Question: Having this data that ranges from 0.42 to 1:
'''
> summary(performance$SPC8)
Min. 1st Qu. Median Mean 3rd Qu. Max.
0.4210 0.7805 0.8590 0.8359 0.9220 1.0000
'''
I did the following histogram:
'''
ggplot(performance, aes(x=SPC8)) +
geom_histogram(aes(y = 100*(..count.. /74)), binwidth=.1, colour="black", fill="cadetblue3") +
geom_vline(aes(xintercept=mean(SPC8, na.rm=T)),color="red", linetype="dashed", size=1) +
format_options
'''

How can I change the code above so that no bin is after "1"?
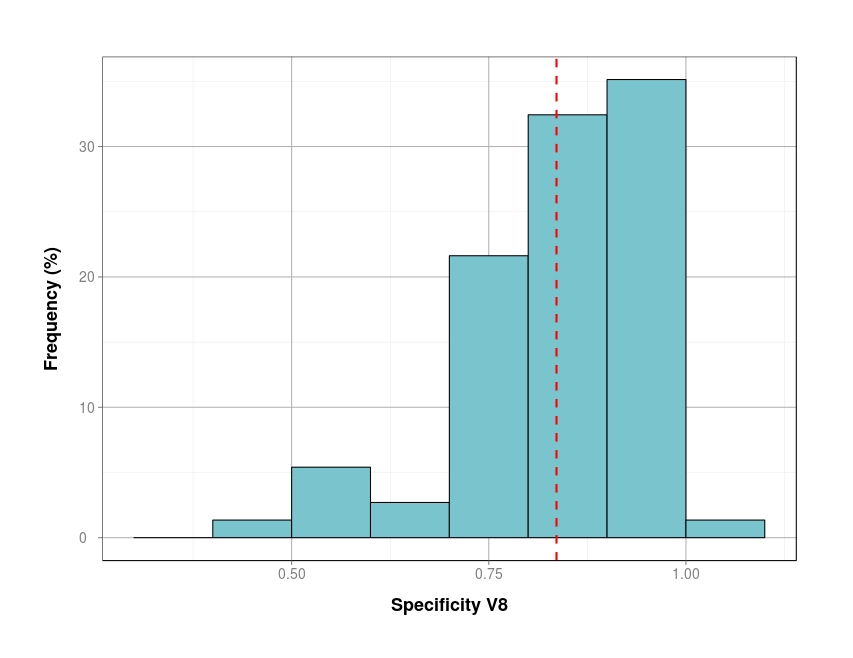
Answer: 'geom_histogram()' uses 'stat_bin()' to divide your data in bins. Default value for 'stat_bin()' is 'right=FALSE' that means that class start with value including and end with value not including this value, for example, class 0.9-1 will include 0.9 but won't include 1. To change this to oposite direction just add 'right=TRUE' to 'geom_histogram()'.
'''
ggplot(performance, aes(x=SPC8)) +
geom_histogram(aes(y = 100*(..count.. /74)), binwidth=.1, colour="black",
fill="cadetblue3",right=TRUE) +
geom_vline(aes(xintercept=mean(SPC8, na.rm=T)),color="red", linetype="dashed", size=1)
'''